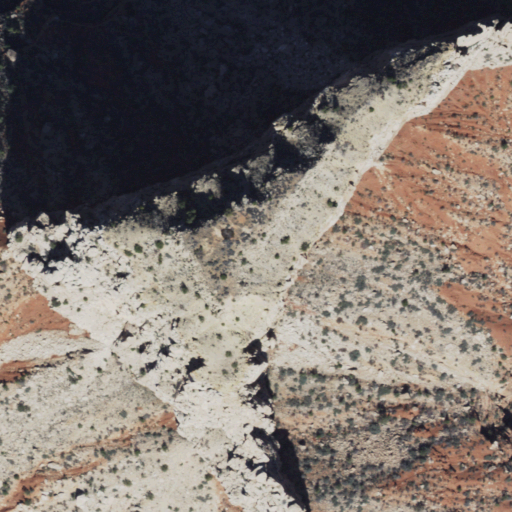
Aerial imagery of mountain in Arizona named Mencius Temple containing shrub, barren land, and evergreen forest